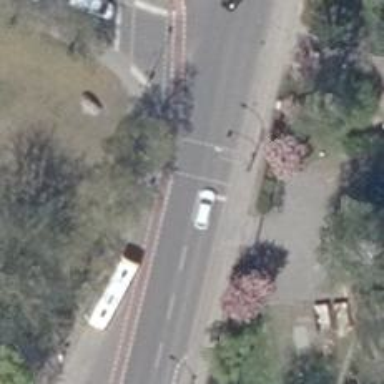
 and there is cycle track on the left side."